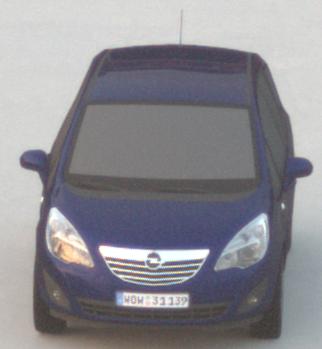
Make: Opel
Model: Meriva 1.4
Detailed model: Meriva (B)
Model produced from: 2010/05
Model produced until: 2013/11
Doors: 5
Color: blue
Road condition: dry road
Daytime: dawn
Contrast: low contrast